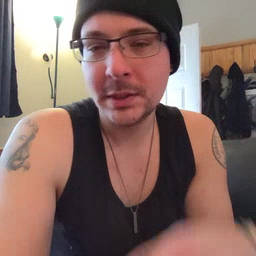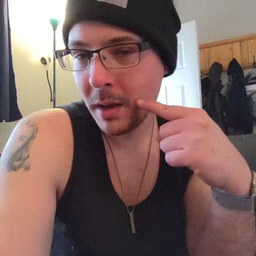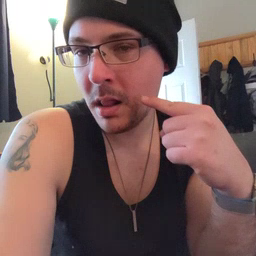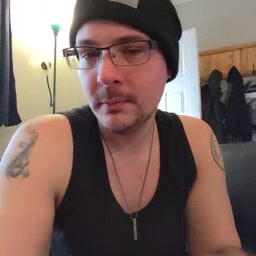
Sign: smile